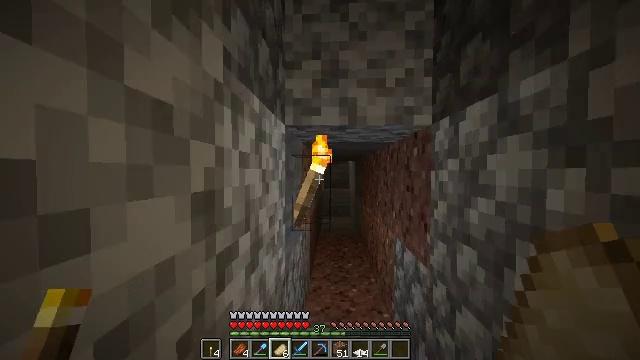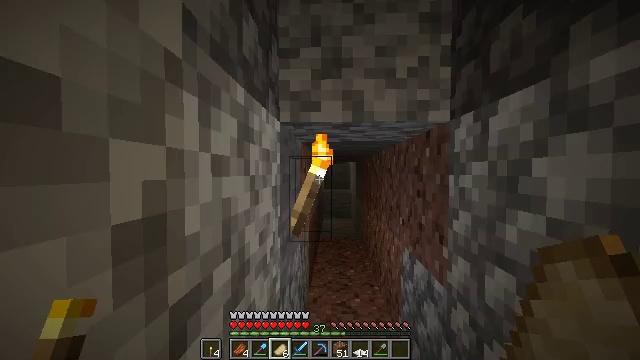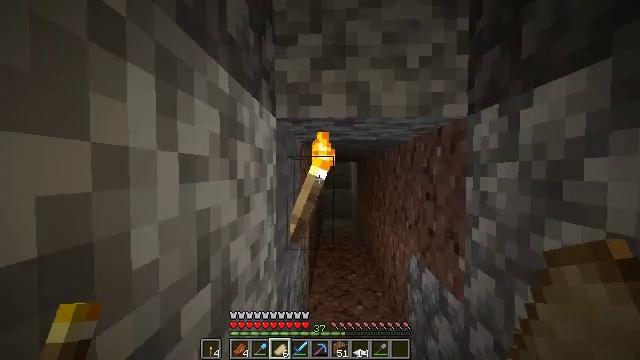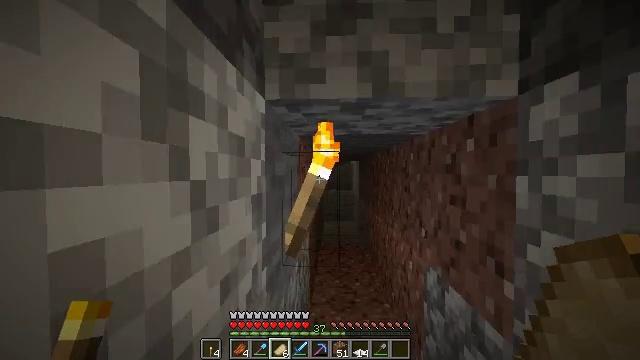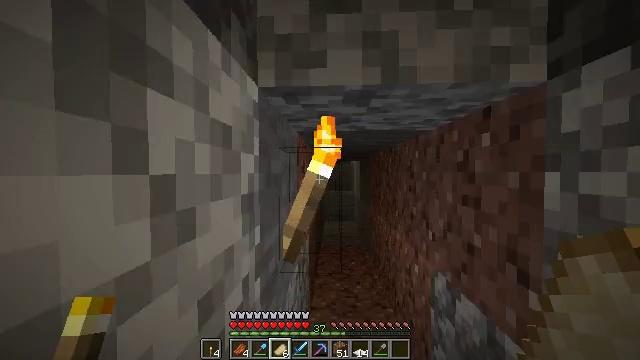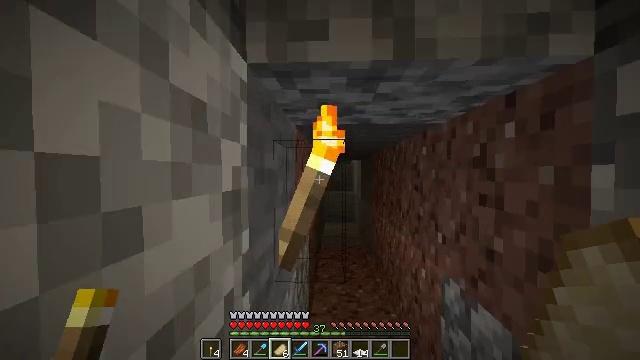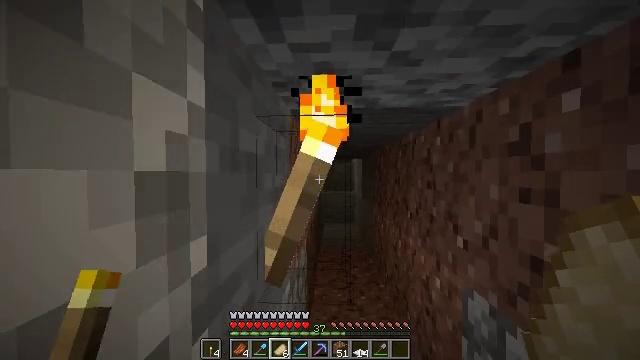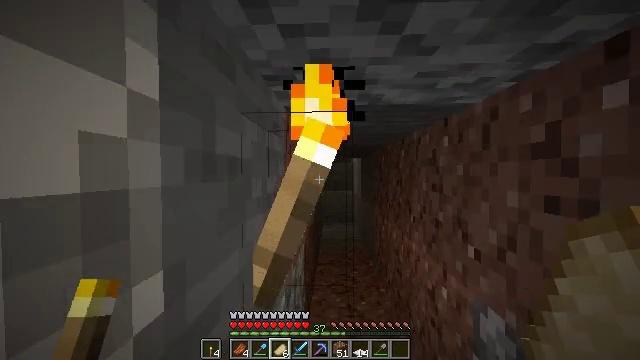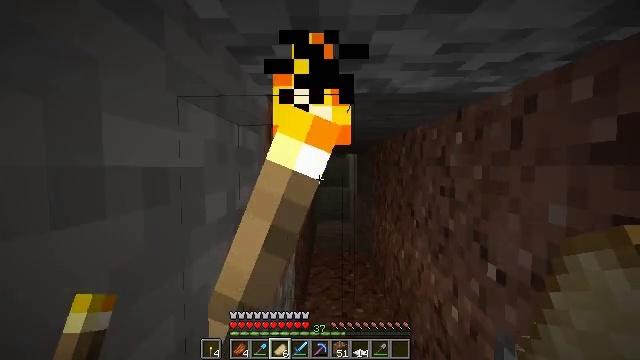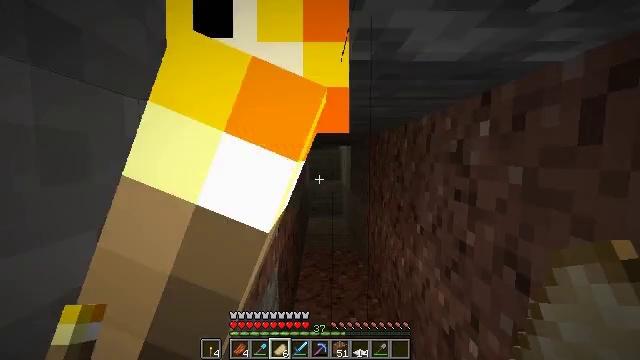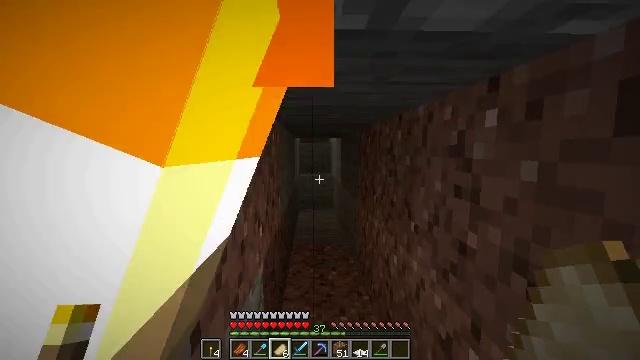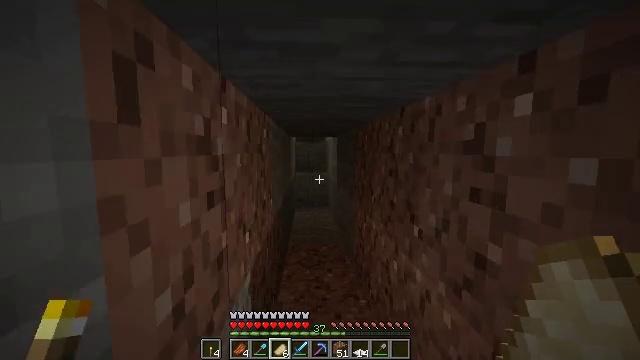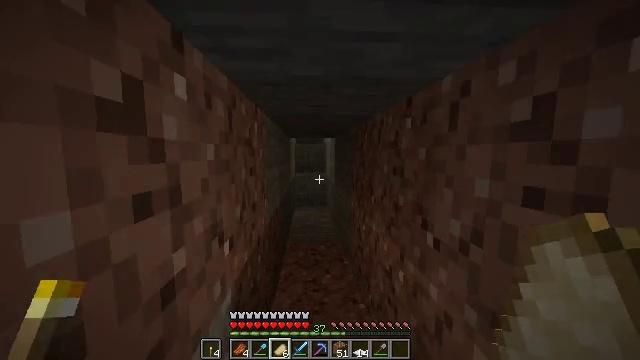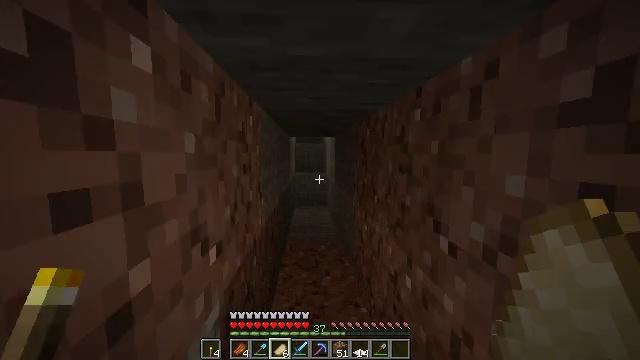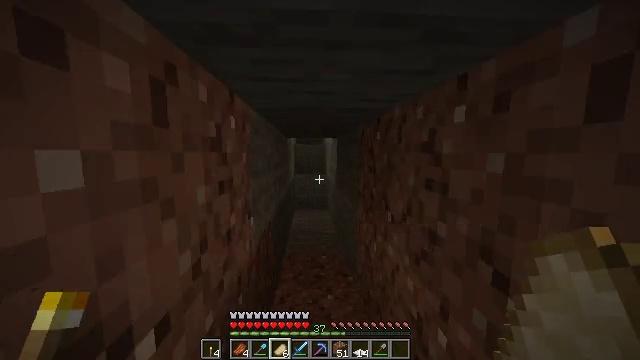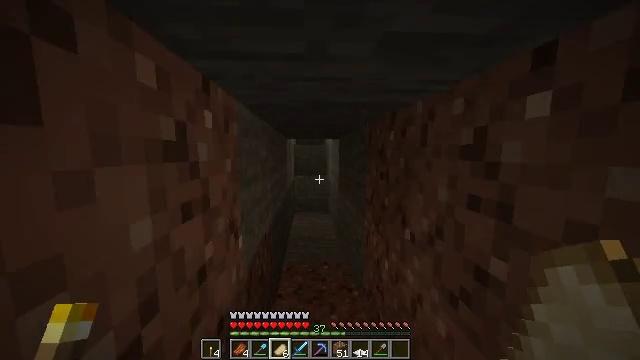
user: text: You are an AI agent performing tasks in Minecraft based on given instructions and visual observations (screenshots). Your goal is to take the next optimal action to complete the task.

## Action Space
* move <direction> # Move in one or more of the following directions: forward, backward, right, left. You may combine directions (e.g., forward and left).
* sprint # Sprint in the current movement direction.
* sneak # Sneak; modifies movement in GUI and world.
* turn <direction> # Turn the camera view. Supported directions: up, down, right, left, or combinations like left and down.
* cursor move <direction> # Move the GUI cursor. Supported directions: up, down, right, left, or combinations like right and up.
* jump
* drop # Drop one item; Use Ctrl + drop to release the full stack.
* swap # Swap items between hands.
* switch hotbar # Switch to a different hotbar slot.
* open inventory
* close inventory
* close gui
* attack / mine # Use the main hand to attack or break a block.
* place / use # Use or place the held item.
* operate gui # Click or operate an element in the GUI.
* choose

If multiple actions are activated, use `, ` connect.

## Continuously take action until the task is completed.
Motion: motion action
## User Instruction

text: Attack the smithing table to collect it.
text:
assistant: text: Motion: move forward, sprint
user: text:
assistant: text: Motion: move forward, sprint
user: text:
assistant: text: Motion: move forward, sprint
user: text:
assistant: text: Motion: move forward, sprint
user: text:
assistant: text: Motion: move forward
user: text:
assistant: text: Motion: move forward
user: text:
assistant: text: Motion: move forward, sprint
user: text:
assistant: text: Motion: move forward, sprint, turn right and down
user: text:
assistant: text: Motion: move forward, sprint, turn right and down
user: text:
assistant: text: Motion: move forward, sprint, turn right and down
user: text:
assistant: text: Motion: move forward
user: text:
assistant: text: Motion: move forward
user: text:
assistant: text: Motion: move forward
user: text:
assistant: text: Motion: move forward, sprint
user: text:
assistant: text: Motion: move forward, sprint
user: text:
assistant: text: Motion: move forward, sprint
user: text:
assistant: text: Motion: move forward
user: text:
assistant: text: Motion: move forward
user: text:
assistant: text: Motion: move forward, sprint
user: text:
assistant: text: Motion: move forward, sprint
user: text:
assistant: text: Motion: move forward, sprint
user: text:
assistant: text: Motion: move forward, sprint
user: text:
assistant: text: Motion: move forward
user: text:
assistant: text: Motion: move forward
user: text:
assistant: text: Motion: move forward, sprint
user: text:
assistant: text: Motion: move forward, sprint
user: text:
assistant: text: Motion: move forward, sprint
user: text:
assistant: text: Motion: move forward, sprint
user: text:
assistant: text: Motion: move forward
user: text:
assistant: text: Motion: move forward